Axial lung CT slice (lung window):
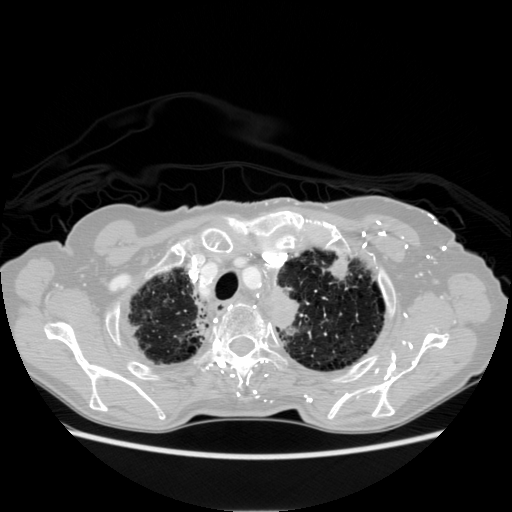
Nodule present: yes
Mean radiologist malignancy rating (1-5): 4